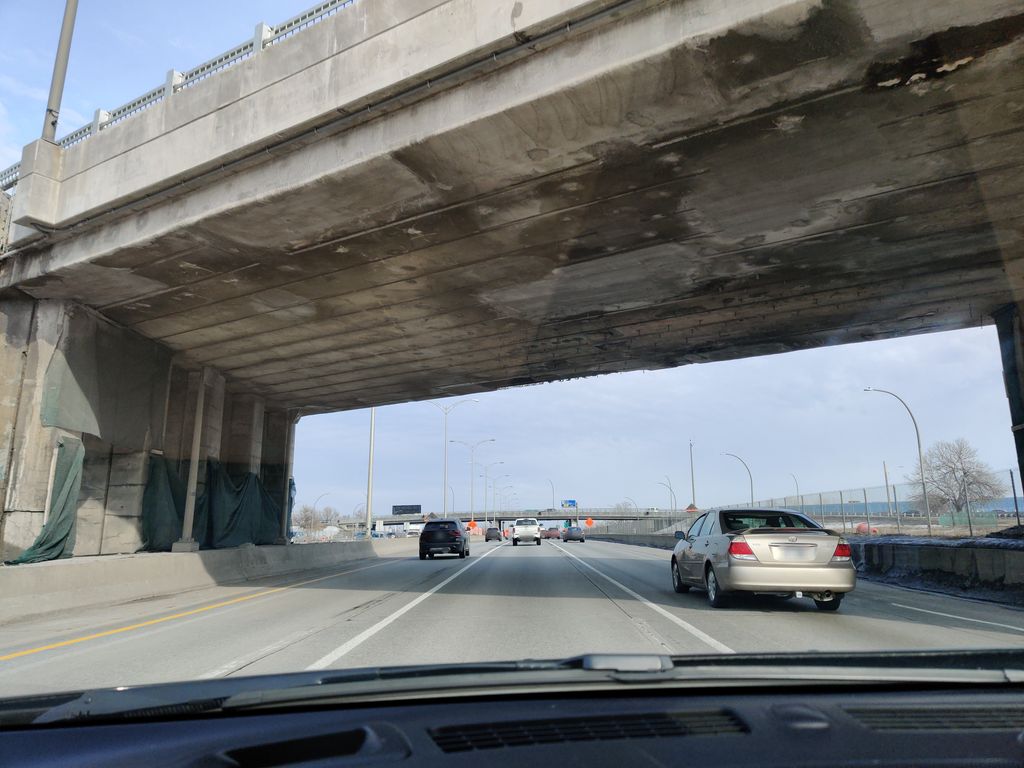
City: montreal